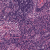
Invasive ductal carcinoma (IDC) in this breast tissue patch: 0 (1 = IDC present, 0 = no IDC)